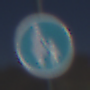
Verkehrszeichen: Gehweg
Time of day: Midday
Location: Outdoor (Nature)
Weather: Clear
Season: NotSpecified
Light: Natural